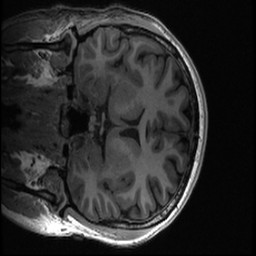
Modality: T1w
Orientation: coronal
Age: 18
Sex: female